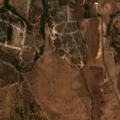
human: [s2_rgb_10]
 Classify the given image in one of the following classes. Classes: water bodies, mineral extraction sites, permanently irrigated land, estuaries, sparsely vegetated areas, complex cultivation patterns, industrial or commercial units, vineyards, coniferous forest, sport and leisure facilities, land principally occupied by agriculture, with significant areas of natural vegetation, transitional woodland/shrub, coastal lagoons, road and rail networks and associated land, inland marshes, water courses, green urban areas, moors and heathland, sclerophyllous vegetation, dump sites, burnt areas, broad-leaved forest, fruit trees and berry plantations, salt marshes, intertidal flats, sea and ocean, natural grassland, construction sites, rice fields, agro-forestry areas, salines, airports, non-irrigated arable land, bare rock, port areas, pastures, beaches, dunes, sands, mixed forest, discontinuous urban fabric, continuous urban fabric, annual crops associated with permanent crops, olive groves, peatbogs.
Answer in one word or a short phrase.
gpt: non-irrigated arable land, complex cultivation patterns, coniferous forest, transitional woodland/shrub